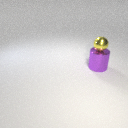
large purple metal cylinder below small yellow metal sphere